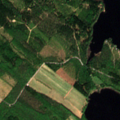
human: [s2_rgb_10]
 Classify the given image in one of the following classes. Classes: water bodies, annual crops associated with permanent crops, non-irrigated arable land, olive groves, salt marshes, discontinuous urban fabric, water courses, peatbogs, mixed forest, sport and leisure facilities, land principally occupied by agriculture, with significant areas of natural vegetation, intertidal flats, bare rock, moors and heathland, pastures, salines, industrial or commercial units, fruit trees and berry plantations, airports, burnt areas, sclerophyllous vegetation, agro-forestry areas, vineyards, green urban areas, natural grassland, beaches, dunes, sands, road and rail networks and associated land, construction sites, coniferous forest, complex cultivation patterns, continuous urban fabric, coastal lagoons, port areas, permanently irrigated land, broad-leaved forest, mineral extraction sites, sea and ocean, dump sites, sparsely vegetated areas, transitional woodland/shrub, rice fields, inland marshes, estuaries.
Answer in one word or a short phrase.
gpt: mixed forest, water bodies